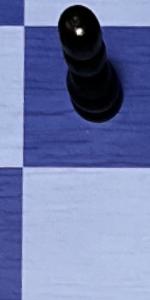
Label: Empty